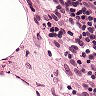
Metastatic tissue present: no